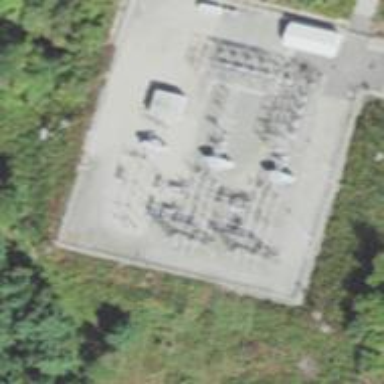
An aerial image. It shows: Switch used for power control.